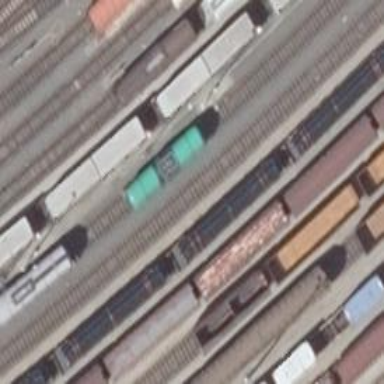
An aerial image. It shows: Rail yard with electrified contact lines for the railway.